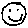
Label: smiley face